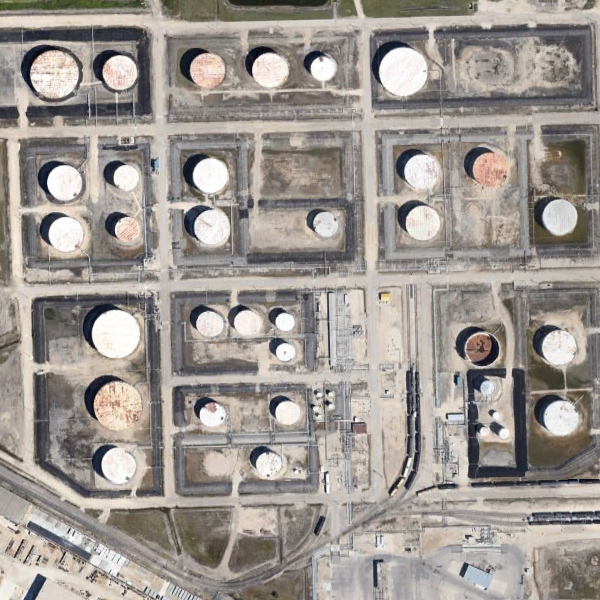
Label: StorageTanks